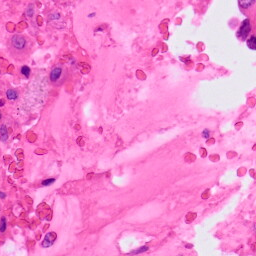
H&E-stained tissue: Lung